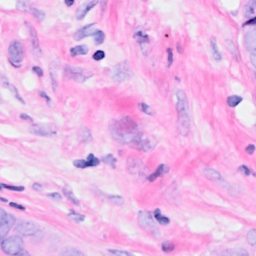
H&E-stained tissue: Breast